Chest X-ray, AP view. Patient: 52 years old, sex M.
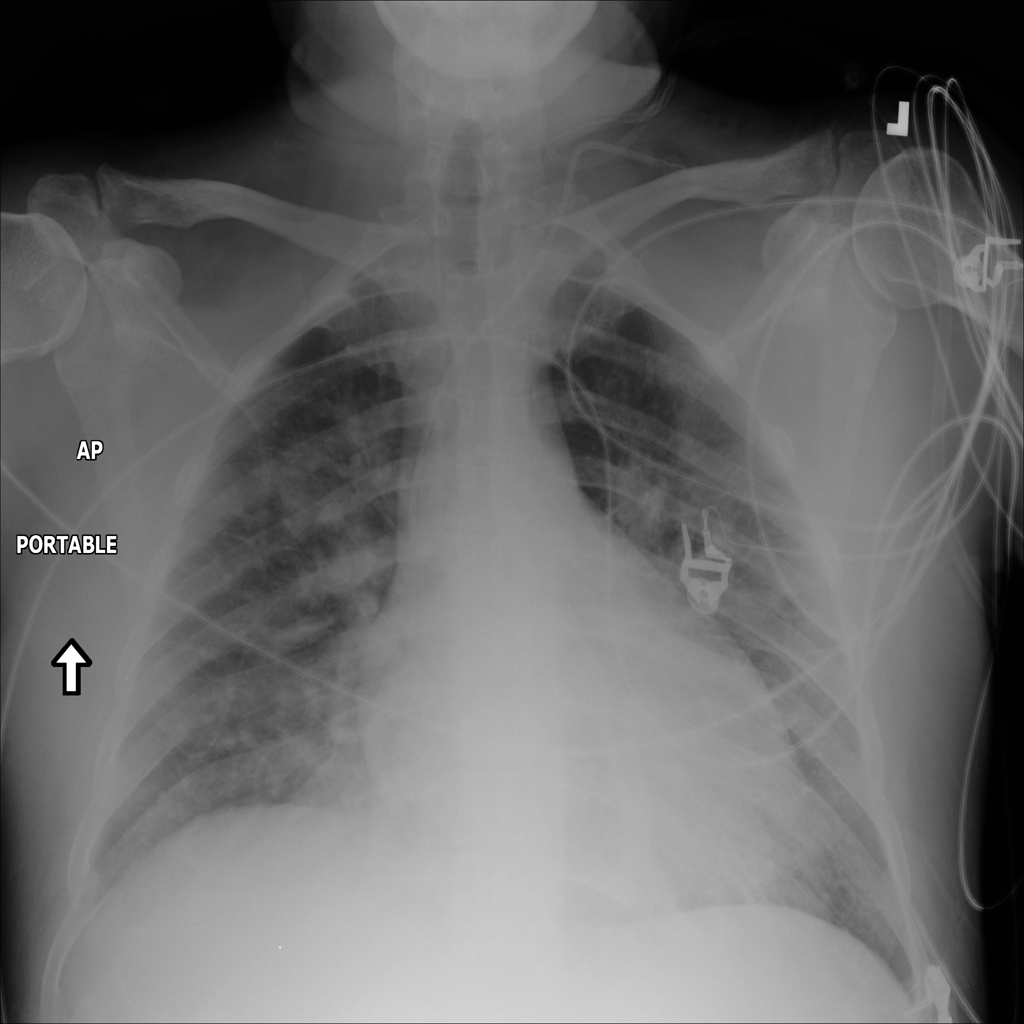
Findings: Infiltration